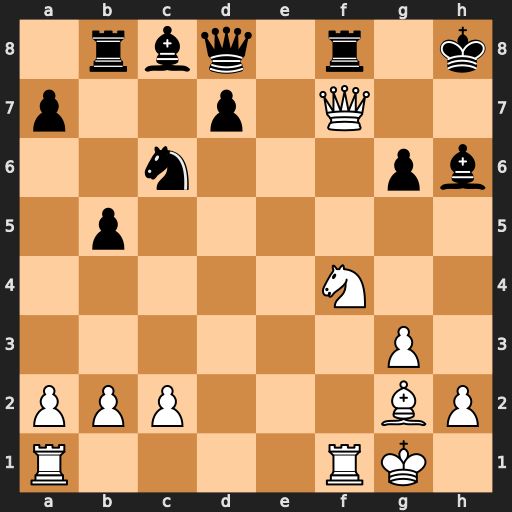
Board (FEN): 1rbq1r1k/p2p1Q2/2n3pb/1p6/5N2/6P1/PPP3BP/R4RK1
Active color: w
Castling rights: -
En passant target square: -
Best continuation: Nxg6#